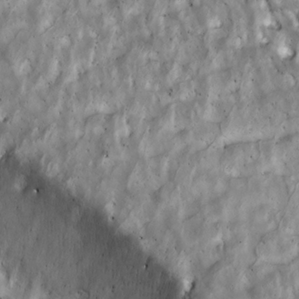
Label: non_frost